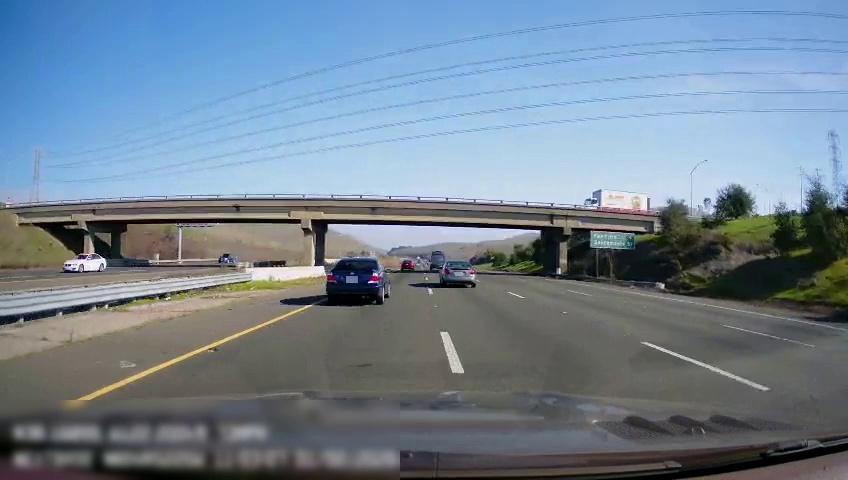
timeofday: Day
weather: Sunny
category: Drivable Space
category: Drivable Space
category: Vehicles | Car
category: Vehicles | Car
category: Vehicles | Car
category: Vehicles | Van
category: Vehicles | Car
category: Vehicles | Car
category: Vehicles | Truck
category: Lanes | Opposite Lane
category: Lanes | Opposite Lane
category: Lanes | Alternate Lane
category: Lanes | Alternate Lane
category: Lanes | Alternate Lane
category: Lanes | Current Lane
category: Lanes | Alternate Lane
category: Traffic | Signs